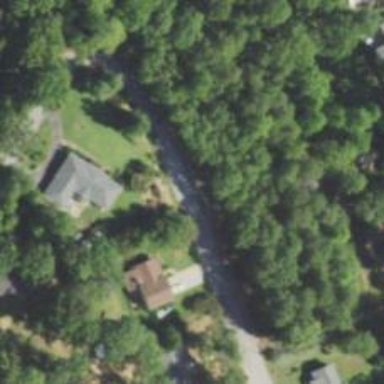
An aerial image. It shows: Residential road.